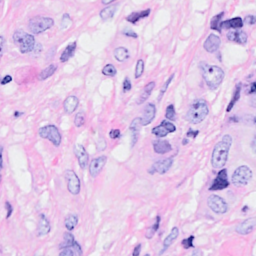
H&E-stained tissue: Breast